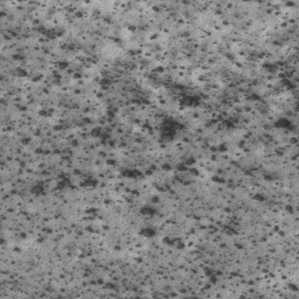
Label: frost